Field crop: tomato
Growth stage: 1
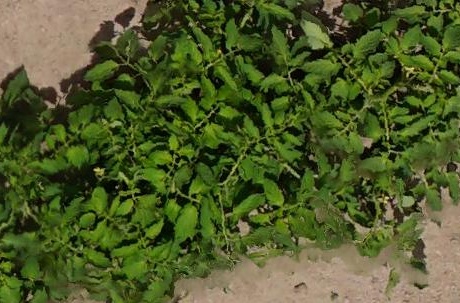
Species: tomato